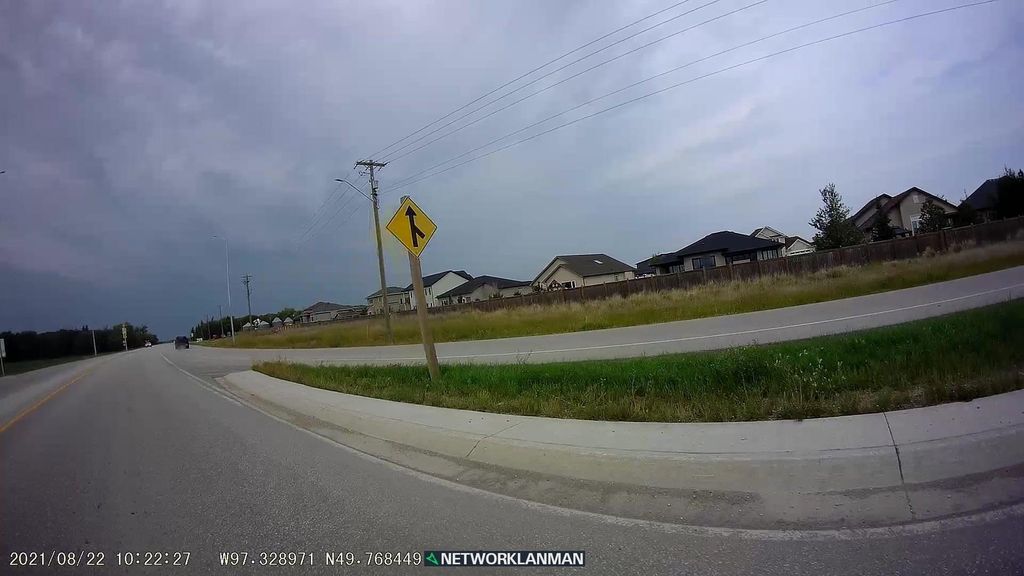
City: winnipeg